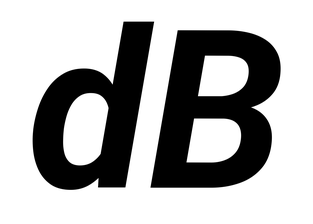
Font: Roboto-Italic_Bold_Italic